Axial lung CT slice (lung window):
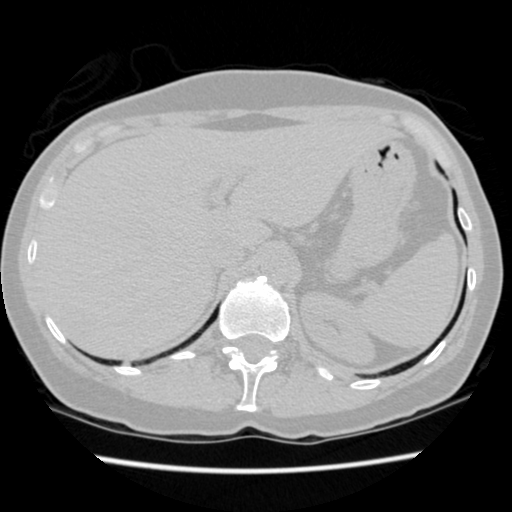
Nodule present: no